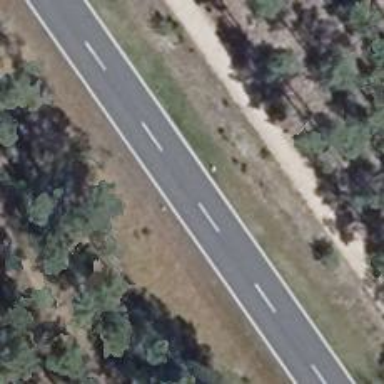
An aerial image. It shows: Primary road with asphalt surface.